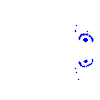
Particle: pion